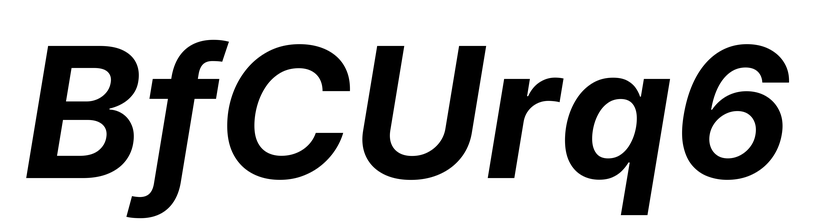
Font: Inter-Italic_Bold_Italic